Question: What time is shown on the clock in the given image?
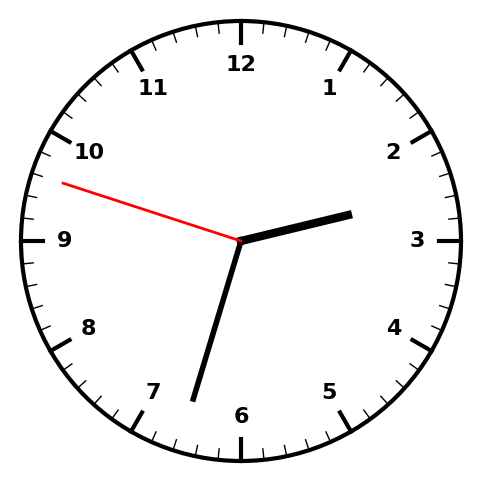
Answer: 02:32:48